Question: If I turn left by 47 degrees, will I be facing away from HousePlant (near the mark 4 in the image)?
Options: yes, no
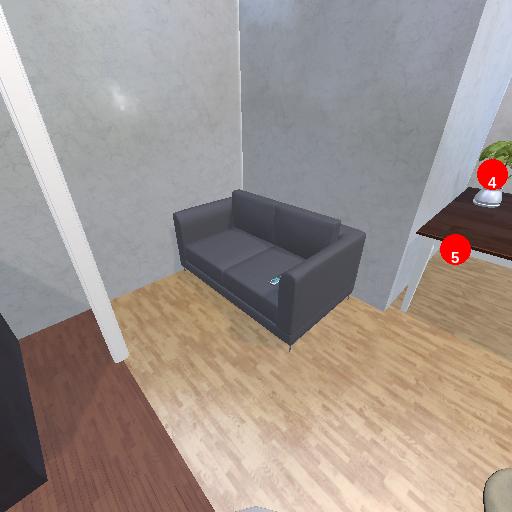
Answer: yes